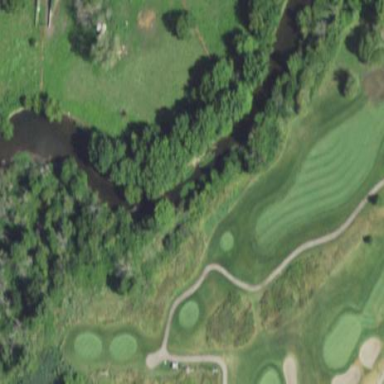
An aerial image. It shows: The area is marked as out of bounds on the golf course.